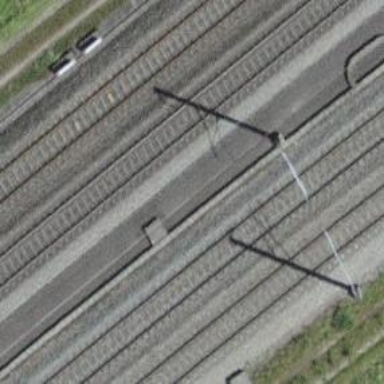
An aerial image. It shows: Single railway track with electrification through contact line.